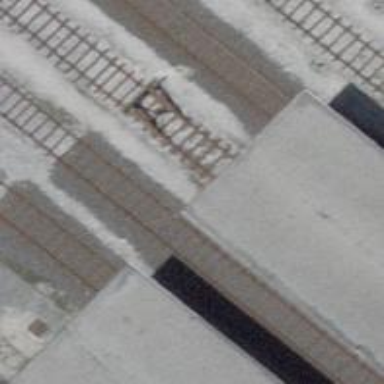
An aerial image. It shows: Unused railway yard.